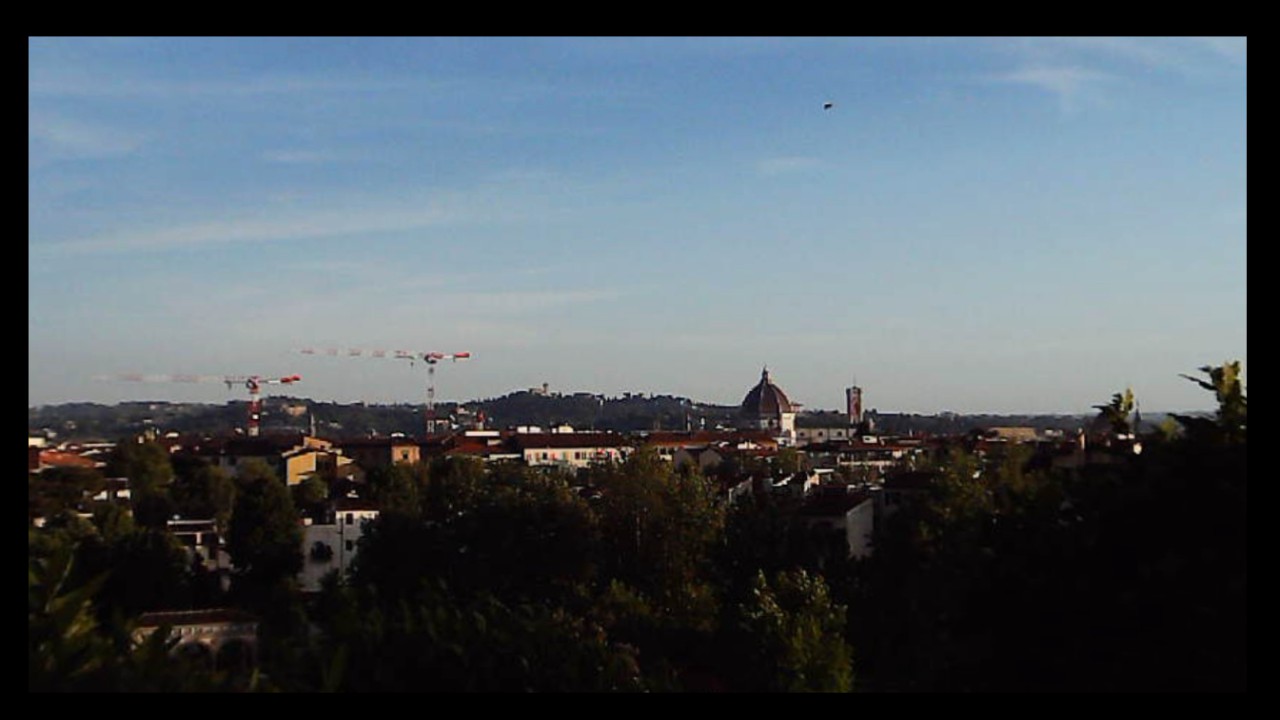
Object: DarwinFPV cineape20